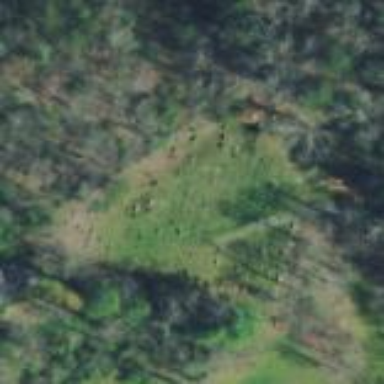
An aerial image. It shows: Cemetery.